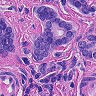
Metastatic tissue present: yes